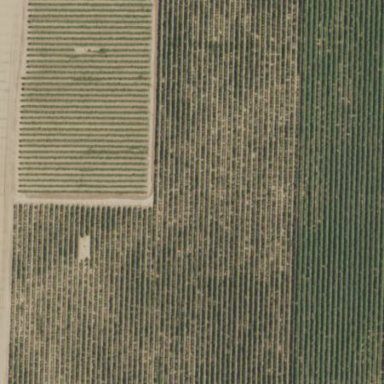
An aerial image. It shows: Vineyard.